Question: Hello friends,
I am developing an app in Titanium Studio sdk 1.8.1 using Google Place API to display category atm list & address in tableview so I use json parsing using this <URL> and also can't display address in tableview so please give me idea how to solve it.
Thanks in advance.
'''
var lat ,lon ,radius , name , sensor , key , reference, address;
lat = '-33.<PHONE>';//'23.042067';
lon = '<PHONE>';//'72.530835';//
radius = '500';
name = title;
sensor = 'false';
key = 'AIzaSyDALrXHC4uMtfSrpCg6NHxqPhsLccLYPZE';
var rowData = [];
// getCategoryData using Google Place API
function getData()
{
var loader = Titanium.Network.createHTTPClient();
var url = "https://maps.googleapis.com/maps/api/place/search/json?";
url = url + "location=" + lat + ',' + lon;
url = url + "&radius=" + radius;
url = url + "&name=" + name;
url = url + "&sensor=" + sensor;
url = url + "&key=" + key;
Ti.API.info(url);
// Sets the HTTP request method, and the URL to get data from
loader.open("GET",url);
// Create our HTTP Client and name it "loader"
// Runs the function when the data is ready for us to process
loader.onload = function()
{
var obj = JSON.parse(this.responseText);
Ti.API.log(obj);
var results = obj.results;
Ti.API.log(results);
for (var i = 0; i < results.length; i++)
{
var name = obj.results[i].name;
reference = obj.results[i].reference;
Ti.API.log('Refernce:'+reference);
getDetailsData();
// Create a row and set its height to auto
var row = Titanium.UI.createTableViewRow({height:'auto'});
// Create the view that will contain the text and avatar
var post_view = Titanium.UI.createView({
height:'auto',
layout:'vertical',
top:5,
right:5,
bottom:5,
left:5
});
// Create the label to hold the tweet message
var nameLabel = Titanium.UI.createLabel({
//text:name,
left:30,
top:0,
bottom:2,
height:'auto',
width:236,
textAlign:'left',
font:{fontSize:14}
});
// Create the label to hold the tweet message
var addressLabel = Titanium.UI.createLabel({
text:'Address',
left:30,
top:0,
bottom:2,
height:'auto',
width:236,
textAlign:'left',
font:{fontSize:14}
});
nameLabel.text = name;
//addressLabel.text = placeAddress;
post_view.add(nameLabel);
post_view.add(addressLabel);
// Add the post view to the row
row.add(post_view);
// Give each row a class name
//row.className = "item"+i;
// Add row to the rowData array
rowData[i] = row;
//rowData.push(row);
}
//tableView.setData(rowData);
// Create the table view and set its data source to "rowData" array
var tableView = Titanium.UI.createTableView({data:rowData});
//Add the table view to the window
showWin.add(tableView);
};
//-- Network error
loader.onerror = function(e)
{
Ti.API.info('Network error: ' + JSON.stringify(e));
};
// Send the HTTP request
loader.send();
}
function getDetailsData ()
{
var loader1 = Titanium.Network.createHTTPClient();
Ti.API.log('getDetailsData');
var url = "https://maps.googleapis.com/maps/api/place/details/json?";
url = url + "reference=" + reference;
url = url + "&sensor=" + sensor;
url = url + "&key=" + key;
Ti.API.info(url);
// Sets the HTTP request method, and the URL to get data from
loader1.open("GET",url);
// Runs the function when the data is ready for us to process
loader1.onload = function()
{
var detailsObj = JSON.parse(this.responseText);
Ti.API.log(detailsObj);
address = detailsObj.result.formatted_address;
Ti.API.log('Address:'+address);
phoneno = detailsObj.result.formatted_phone_number;
Ti.API.log('Phone No:'+phoneno);
};
//-- Network error
loader1.onerror = function(event)
{
Ti.API.info('Network error: ' + JSON.stringify(event));
};
// Send the HTTP request
loader1.send();
return address;
}
getData();
'''

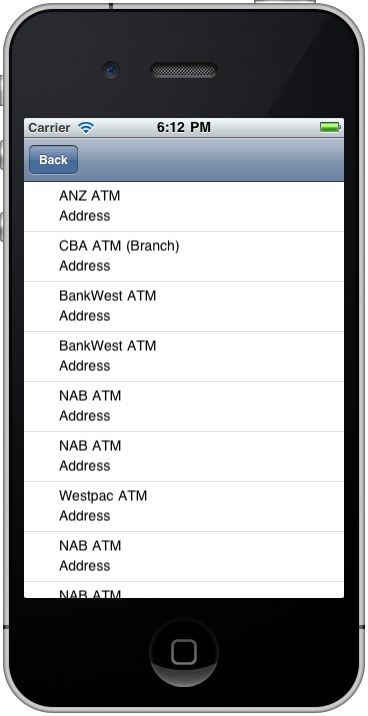
Answer: Dont't use the return in the second http request.
Pass the label object in the function like:
> getDetailsData(addressLabel);
and set the text inside like this:
> address = detailsObj.result.formatted_address;addressLabel.text = address;